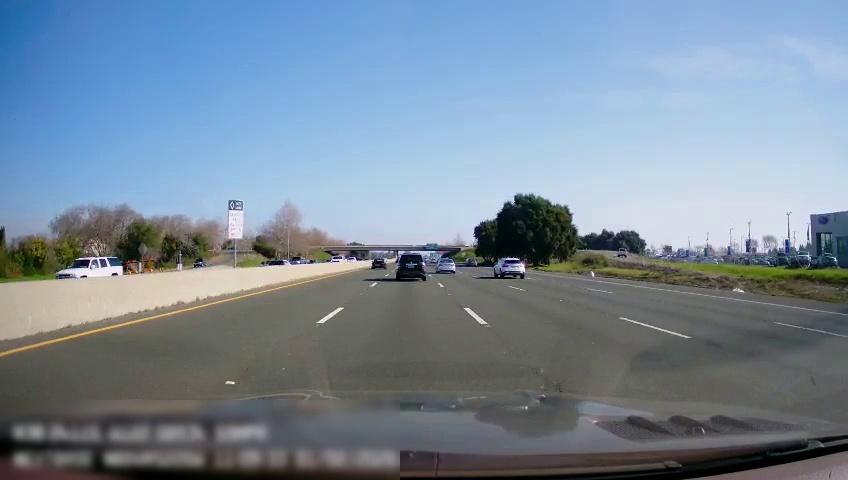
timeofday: Day
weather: Sunny
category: Drivable Space
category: Drivable Space
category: Vehicles | Car
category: Vehicles | SUV
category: Vehicles | Car
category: Vehicles | SUV
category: Vehicles | Car
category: Vehicles | Truck
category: Vehicles | SUV
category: Vehicles | Car
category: Vehicles | Truck
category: Vehicles | Car
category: Vehicles | Truck
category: Lanes | Alternate Lane
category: Lanes | Current Lane
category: Lanes | Current Lane
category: Lanes | Alternate Lane
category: Lanes | Alternate Lane
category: Lanes | Alternate Lane
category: Traffic | Signs
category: Traffic | Signs
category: Traffic | Signs